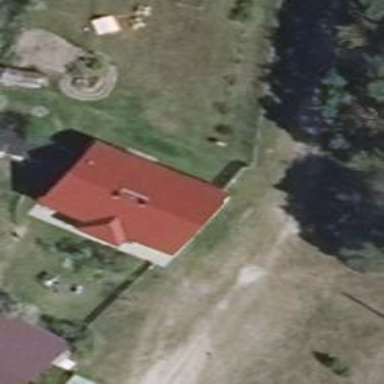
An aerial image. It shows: Gabled house with red roof oriented along its length.